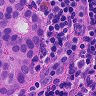
Metastatic tissue present: yes